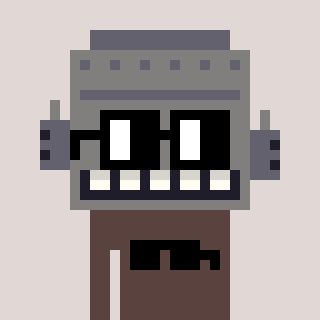
a pixel art character with square black glasses, a robot-shaped head and a darkbrown-colored body on a warm background